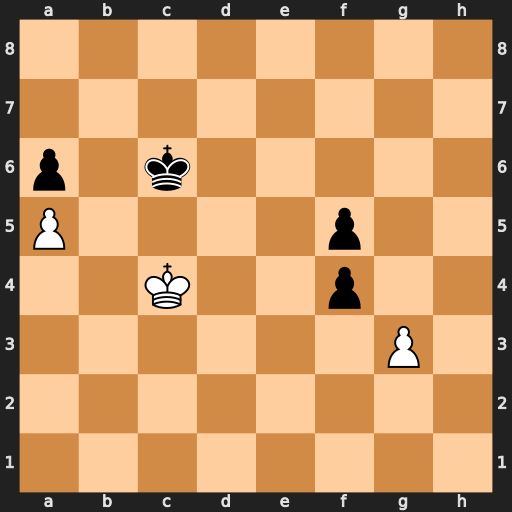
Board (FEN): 8/8/p1k5/P4p2/2K2p2/6P1/8/8
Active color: w
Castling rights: -
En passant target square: -
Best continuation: gxf4 Kd6 Kd4